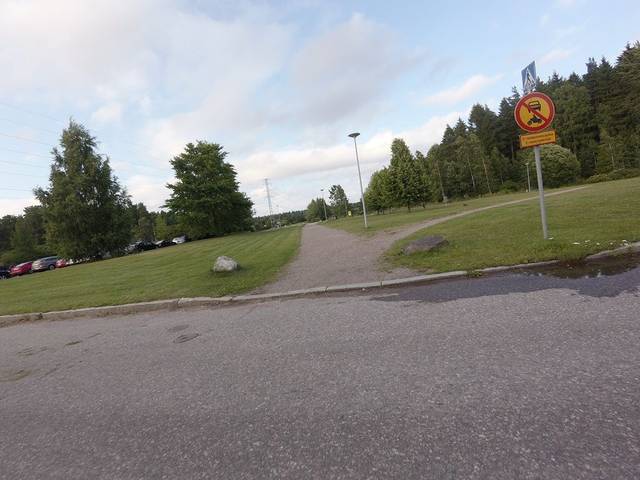
Region: Finland
Coordinates: 60.176, 24.697